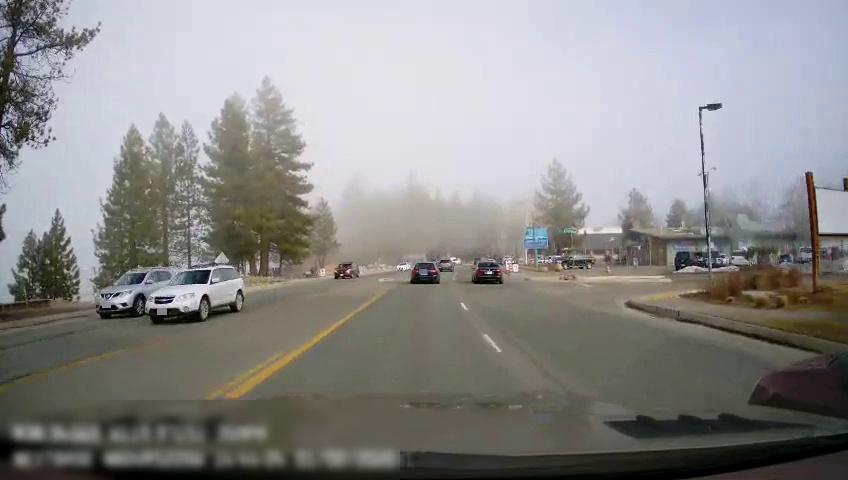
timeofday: Day
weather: Sunny
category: Drivable Space
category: Vehicles | Car
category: Vehicles | SUV
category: Vehicles | SUV
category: Vehicles | Car
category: Vehicles | SUV
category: Vehicles | Car
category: Vehicles | Car
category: Vehicles | SUV
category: Vehicles | SUV
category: Vehicles | SUV
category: Vehicles | Car
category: Vehicles | Truck
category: Vehicles | Car
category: Vehicles | Car
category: Lanes | Opposite Lane
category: Lanes | Current Lane
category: Lanes | Current Lane